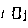
Label: square